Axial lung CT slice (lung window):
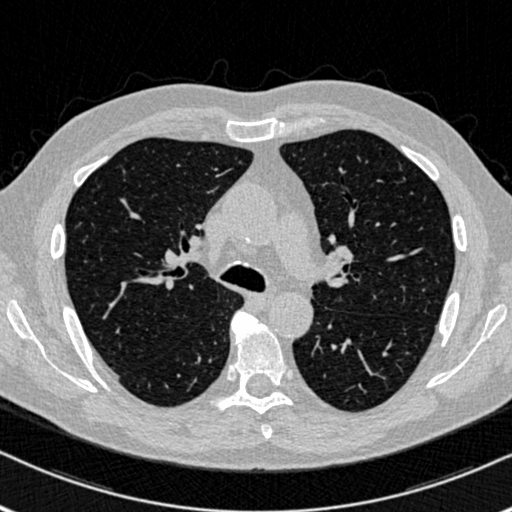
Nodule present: no